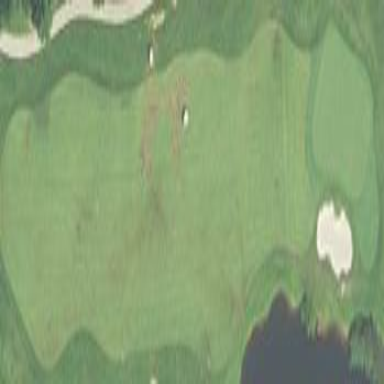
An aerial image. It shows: Grassy area designated as golf fairway.